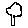
Label: tree